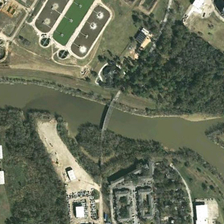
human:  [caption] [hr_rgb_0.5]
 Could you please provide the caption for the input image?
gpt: many green trees and some buildings are in two sides of a river with a small bridge .

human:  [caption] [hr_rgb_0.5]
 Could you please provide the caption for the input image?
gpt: many green trees and some buildings are in two sides of a river with a small bridge .

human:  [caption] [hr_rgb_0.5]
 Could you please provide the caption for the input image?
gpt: many green trees and some buildings are in two sides of a river with a small bridge .

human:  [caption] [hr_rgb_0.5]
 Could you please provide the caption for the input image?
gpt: many green trees and some buildings are in two sides of a river with a small bridge .

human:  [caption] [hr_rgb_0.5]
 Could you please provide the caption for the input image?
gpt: many green trees and some buildings are in two sides of a river with a small bridge .